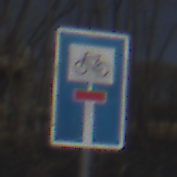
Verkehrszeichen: SackgasseRadverkehrDurchlaessig
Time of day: Midday
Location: Outdoor (Nature)
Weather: Clear
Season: NotSpecified
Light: Natural